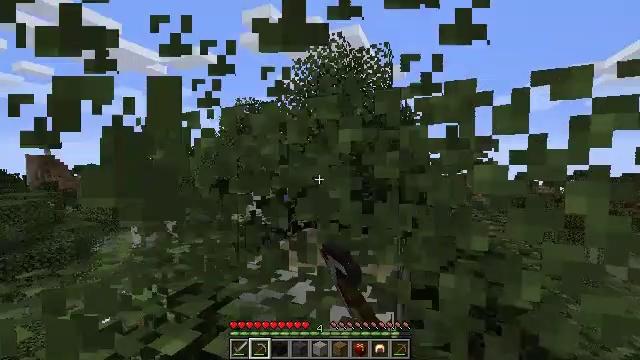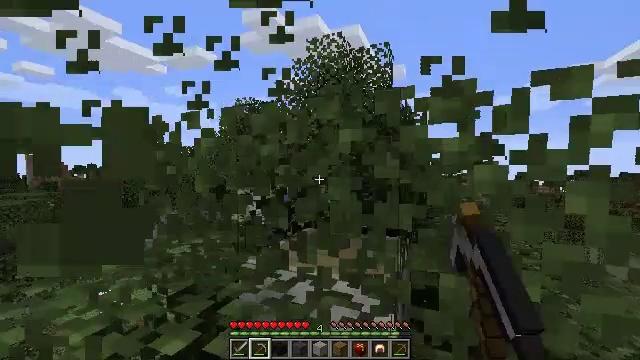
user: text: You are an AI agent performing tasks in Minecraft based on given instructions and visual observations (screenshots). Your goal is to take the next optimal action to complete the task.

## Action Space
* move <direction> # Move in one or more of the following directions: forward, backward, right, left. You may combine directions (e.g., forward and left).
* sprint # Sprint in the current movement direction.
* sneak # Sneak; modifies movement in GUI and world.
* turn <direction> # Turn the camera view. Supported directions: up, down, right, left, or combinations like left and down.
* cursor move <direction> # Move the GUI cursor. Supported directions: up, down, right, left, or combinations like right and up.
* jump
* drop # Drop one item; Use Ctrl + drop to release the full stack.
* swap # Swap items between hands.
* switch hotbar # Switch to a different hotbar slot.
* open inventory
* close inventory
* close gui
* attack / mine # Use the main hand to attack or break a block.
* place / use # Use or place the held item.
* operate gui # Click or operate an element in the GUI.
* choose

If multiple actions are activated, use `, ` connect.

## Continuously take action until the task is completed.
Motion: motion action
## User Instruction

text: Break the birch leaves block.
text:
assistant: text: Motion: attack / mine
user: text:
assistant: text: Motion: attack / mine